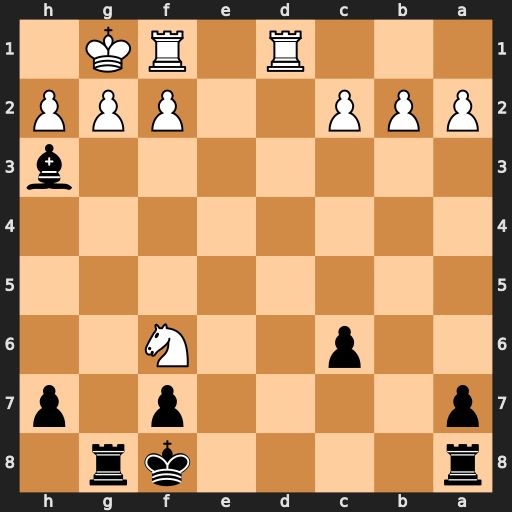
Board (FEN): r4kr1/p4p1p/2p2N2/8/8/7b/PPP2PPP/3R1RK1
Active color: b
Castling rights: -
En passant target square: -
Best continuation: Rxg2+ Kh1 Rg6 Nd7+ Kg7 Ne5 Bxf1